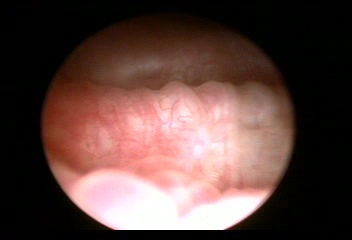
Modality: WLC
Class: Normal mucosa
Bladder cancer association: No